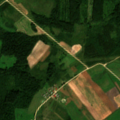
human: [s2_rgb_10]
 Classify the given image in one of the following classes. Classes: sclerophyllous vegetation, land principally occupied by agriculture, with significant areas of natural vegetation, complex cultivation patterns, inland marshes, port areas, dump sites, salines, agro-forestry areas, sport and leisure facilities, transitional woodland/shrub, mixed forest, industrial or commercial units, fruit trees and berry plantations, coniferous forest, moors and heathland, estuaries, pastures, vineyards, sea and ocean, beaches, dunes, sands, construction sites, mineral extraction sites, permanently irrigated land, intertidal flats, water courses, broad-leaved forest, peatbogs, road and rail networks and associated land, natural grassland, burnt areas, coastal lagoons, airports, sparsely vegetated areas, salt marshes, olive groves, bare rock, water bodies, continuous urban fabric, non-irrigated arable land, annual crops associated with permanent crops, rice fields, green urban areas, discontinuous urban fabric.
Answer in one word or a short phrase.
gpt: non-irrigated arable land, pastures, land principally occupied by agriculture, with significant areas of natural vegetation, broad-leaved forest, mixed forest, transitional woodland/shrub